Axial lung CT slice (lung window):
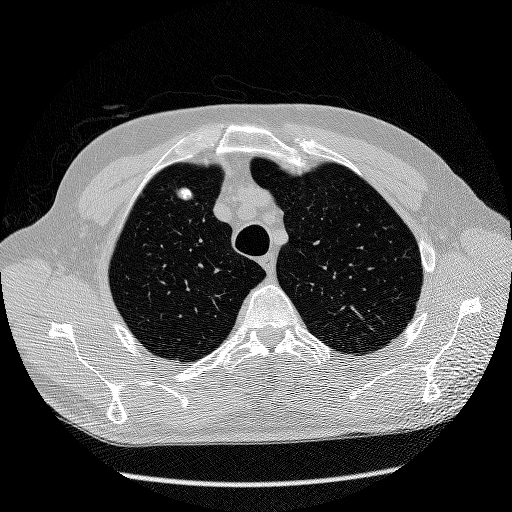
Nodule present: no